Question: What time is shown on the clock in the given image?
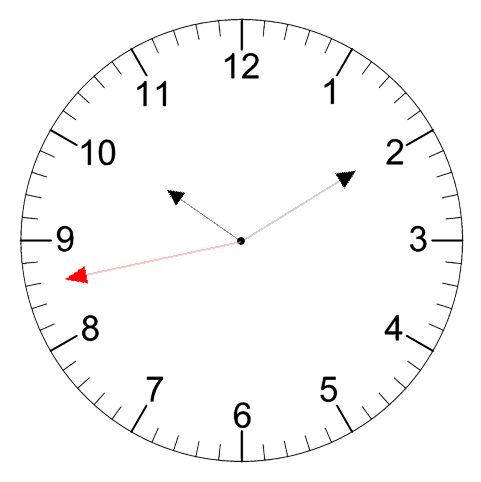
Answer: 10:09:43